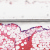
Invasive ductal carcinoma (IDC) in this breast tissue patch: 0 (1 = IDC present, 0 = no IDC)